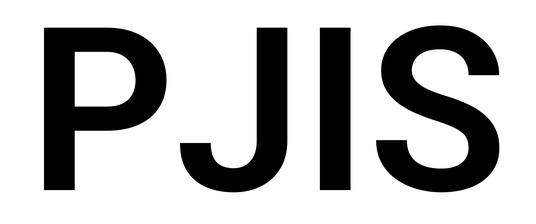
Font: Roboto_SemiBold